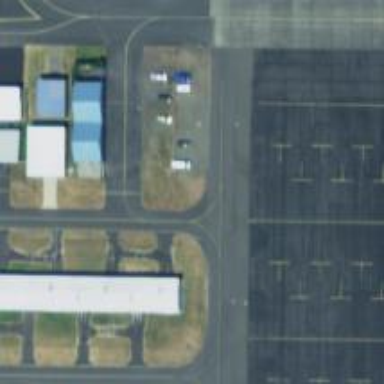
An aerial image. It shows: Image of taxiway at airport.